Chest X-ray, PA view. Patient: 35 years old, sex F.
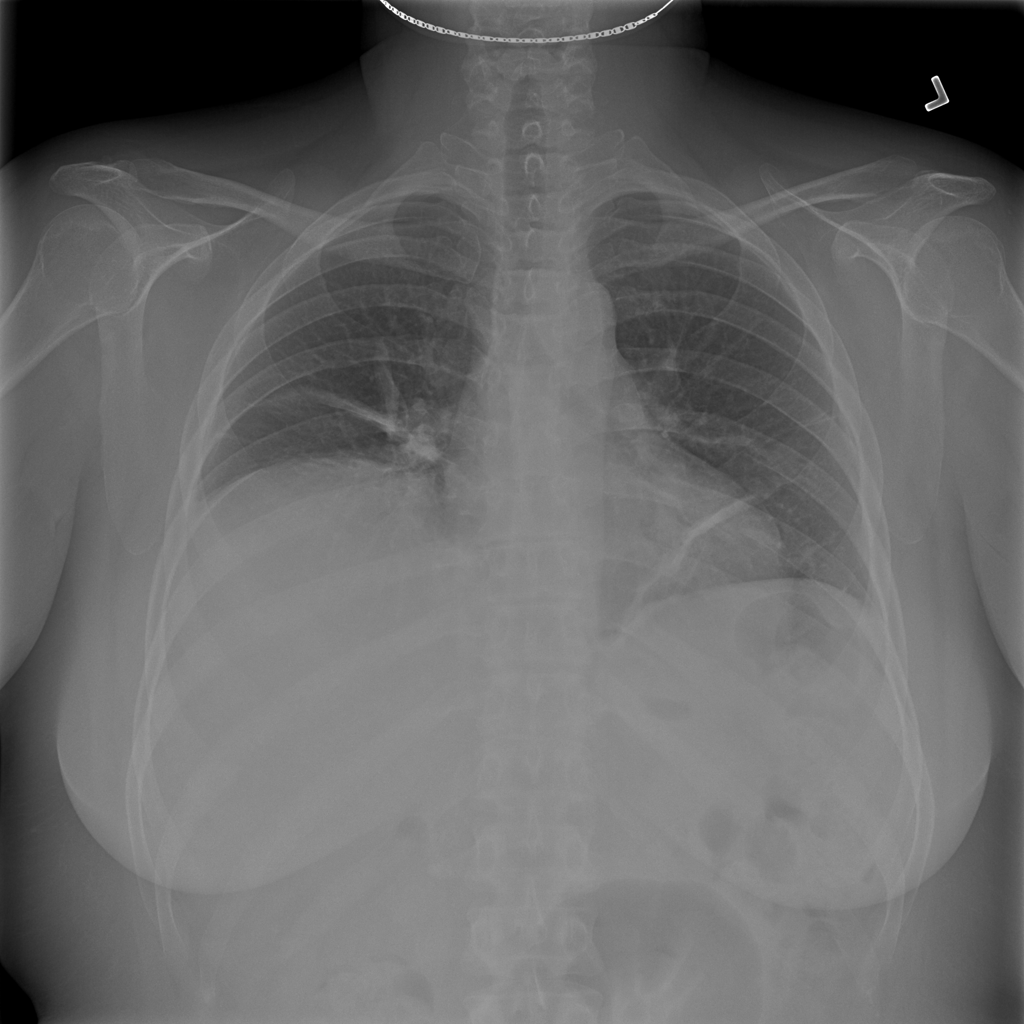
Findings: Atelectasis